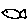
Label: fish